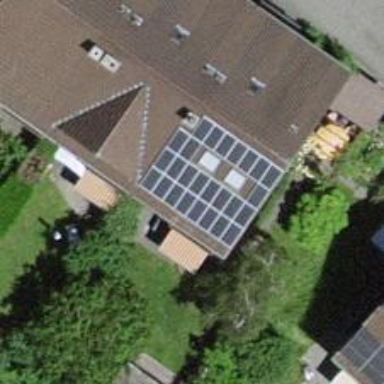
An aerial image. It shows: Solar power generator utilizing photovoltaic technology with solar photovoltaic panels.